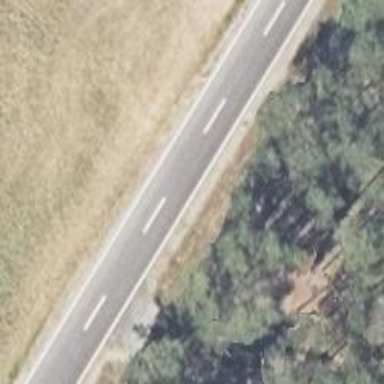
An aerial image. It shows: Tertiary road with asphalt surface.